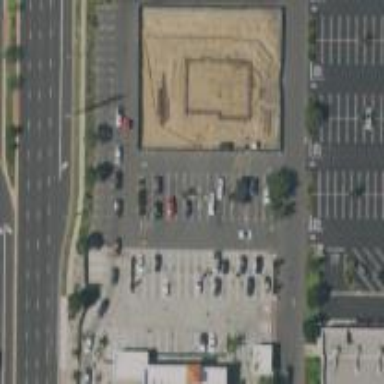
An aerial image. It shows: Parking area with surface.